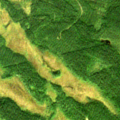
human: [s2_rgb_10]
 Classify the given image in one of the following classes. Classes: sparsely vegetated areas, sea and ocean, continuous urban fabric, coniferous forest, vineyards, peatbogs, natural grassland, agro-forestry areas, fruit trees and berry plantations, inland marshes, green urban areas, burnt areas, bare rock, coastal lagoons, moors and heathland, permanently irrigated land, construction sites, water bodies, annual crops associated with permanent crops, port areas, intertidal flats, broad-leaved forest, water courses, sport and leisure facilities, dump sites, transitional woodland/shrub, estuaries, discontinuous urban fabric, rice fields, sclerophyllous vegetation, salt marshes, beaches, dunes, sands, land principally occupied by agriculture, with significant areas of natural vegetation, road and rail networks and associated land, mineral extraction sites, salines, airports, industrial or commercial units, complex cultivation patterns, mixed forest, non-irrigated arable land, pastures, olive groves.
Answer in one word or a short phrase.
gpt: coniferous forest, mixed forest